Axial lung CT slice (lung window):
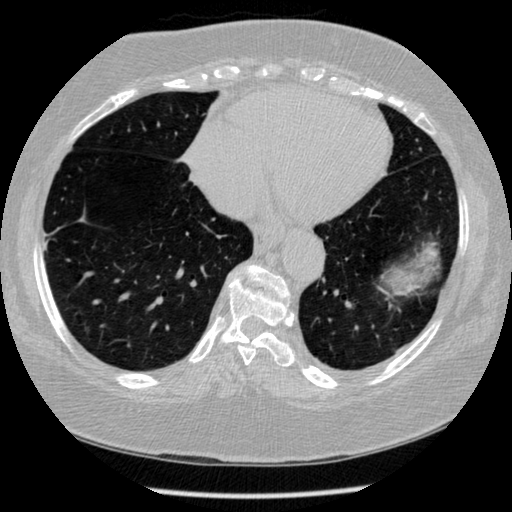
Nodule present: no